Question: I'm trying to follow <URL>, but I'm hitting a strange css issue. I am getting a text overflow issue, and I don't know why. Also the last 'span' element is not being shown. I am not a web designer, so any information why this is happening and how to fix it would be awesome.
Thanks!

'''
<div id="suggestions" style="display: block; ">
<p id="searchresults">
<a href="/benefits/1" id="1">
<img src="/system/images/benefits/images/1/thumb_download.png?<PHONE>">
<span class="searchheading">Eric's Awesome Gym</span>
<span>
At this great gym we strive to make friends. &nbsp;Located in the middle of the grenage village, we are a great location woth tons of resutarnts near by.
</span>
</a>
<span class="seperator"><a href="search?q=eric">Load More Results</a></span>
</p>
</div>
'''
'''
#suggestions{ position: absolute; right:73px; width:320px; display:none; }
#searchresults { border-width:1px; border-color:#919191; border-style:solid; width:320px; background-color:#a0a0a0; font-size:10px; line-height:14px; margin: 0;}
#searchresults a { display:block; background-color:#e4e4e4; clear:left; height:56px; text-decoration:none; }
#searchresults a:hover { background-color:#b7b7b7; color:#ffffff; }
#searchresults a img { float:left; padding:5px 10px; }
#searchresults a span.searchheading { display:block; font-weight:bold; padding-top:5px; color:#191919; }
#searchresults a:hover span.searchheading { color:#ffffff; }
#searchresults a span { color:#555555; }
#searchresults a:hover span { color:#f1f1f1; }
#searchresults span.seperator { float:right; padding-right:15px; margin-right:5px; }
#searchresults span.seperator a { background-color:transparent; display:block; margin:5px; height:auto; color:#ffffff; }
'''
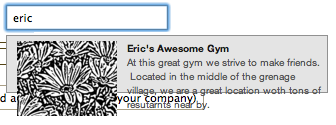
Answer: Remove height from your a element and clear your floats:
<URL>
All code in sample.
'''
#suggestions{ position: absolute; right:73px; width:320px; display:none; }
#searchresults { border-width:1px; border-color:#919191; border-style:solid; width:320px; background-color:#a0a0a0; font-size:10px; line-height:14px; margin: 0;}
#searchresults a { display:block; background-color:#e4e4e4; clear:left;text-decoration:none; }
#searchresults a:hover { background-color:#b7b7b7; color:#ffffff; }
#searchresults a img { float:left; padding:5px 10px; }
#searchresults a span.searchheading { display:block; font-weight:bold; padding-top:5px; color:#191919; }
#searchresults a:hover span.searchheading { color:#ffffff; }
#searchresults a span { color:#555555; }
#searchresults a:hover span { color:#f1f1f1; }
#searchresults span.seperator { float:right; padding-right:15px; margin-right:5px; }
#searchresults span.seperator a { background-color:transparent; display:block; margin:5px; height:auto; color:#ffffff; }
.clear {clear:both;height:1px;font-size:1px;line-height:1px;}
<div id="suggestions" style="display: block; ">
<p id="searchresults">
<a href="/benefits/1" id="1" class="clearme">
<img src="/system/images/benefits/images/1/thumb_download.png?<PHONE>" width="50" height="100">
<span class="searchheading">Eric's Awesome Gym</span>
<span>
At this great gym we strive to make friends. &nbsp;Located in the middle of the grenage village, we are a great location woth tons of resutarnts near by.
</span>
<div class="clear"></div>
</a>
<span class="seperator"><a href="search?q=eric">Load More Results</a></span>
</p>
</div>
'''
Alternatively you can also use 'overflow:hidden' on 'a' - just remove height from it and you don't need a anymore in the code.
---
I fixed you a little more solid solution using 'overflow:hidden' and a little bit more validator friendly.: <URL> check it out also.